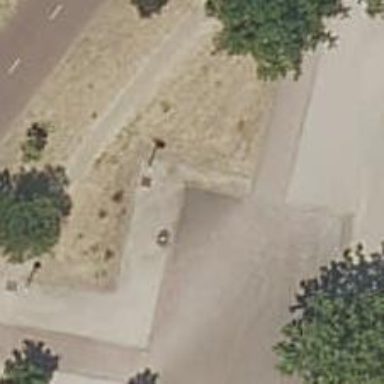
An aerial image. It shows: Kerb barrier.